Field crop: tomato
Growth stage: 1
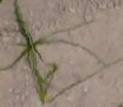
Species: cyperus